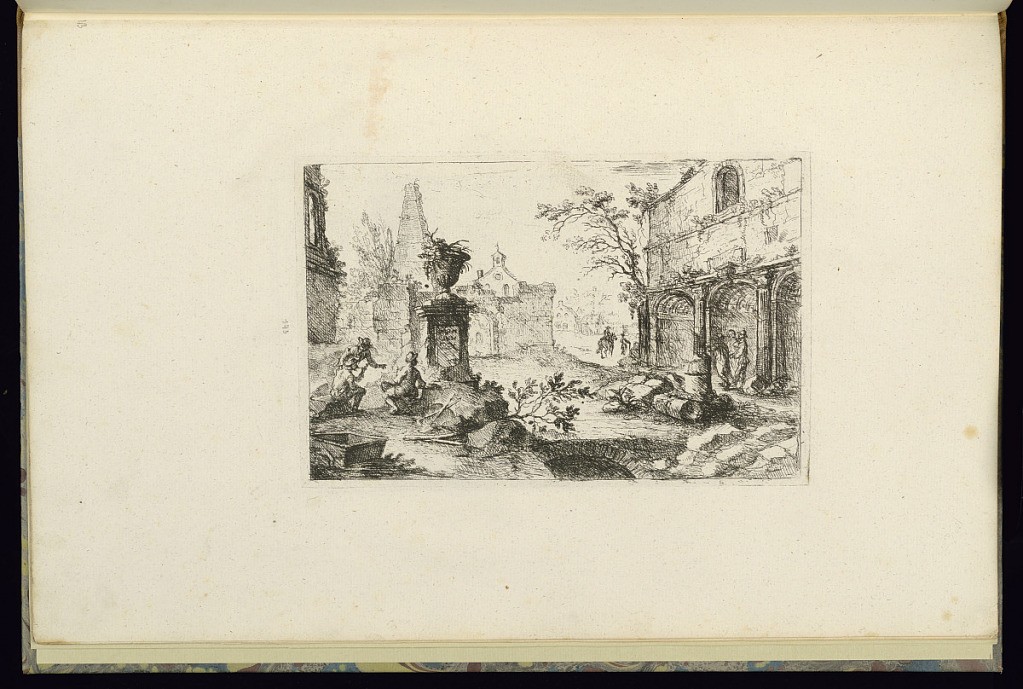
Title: Design of a Landscape with Ruins
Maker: François de Cuvilliés the younger, German, 1731 - 1777
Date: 18th century
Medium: Etching and engraving on off-white laid paper
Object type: Print
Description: Scene of ancient ruins, with people socializing among the ruins.